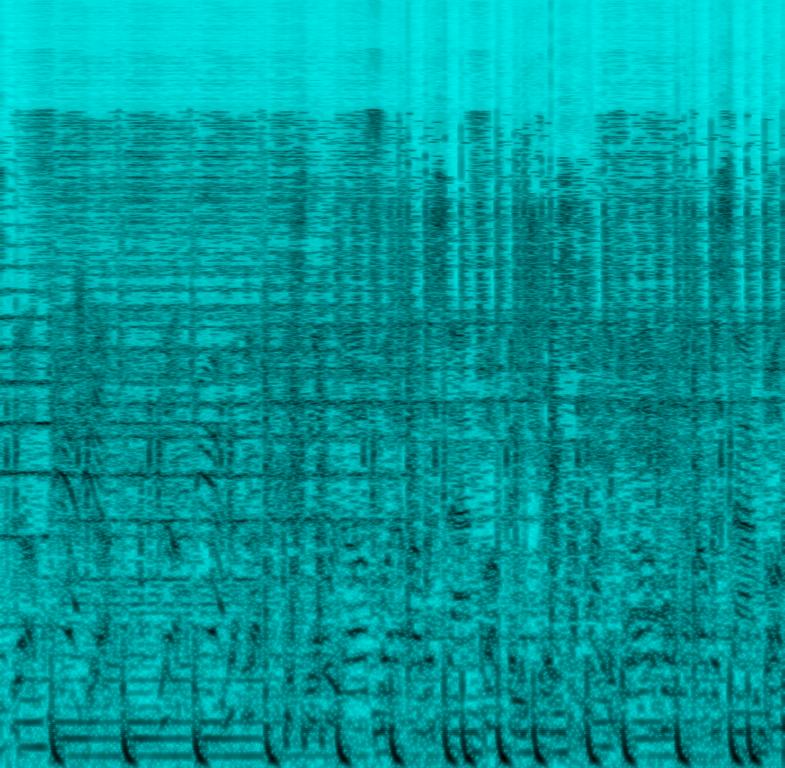
The low quality recording features a hip hop song that consists of a flat male vocal, alongside some background male vocals, rapping over punchy kick and snare hits, shimmering hi hats, funky electric guitar, brass melody, groovy synth keys melody and groovy bass. It sounds energetic, groovy and exciting.